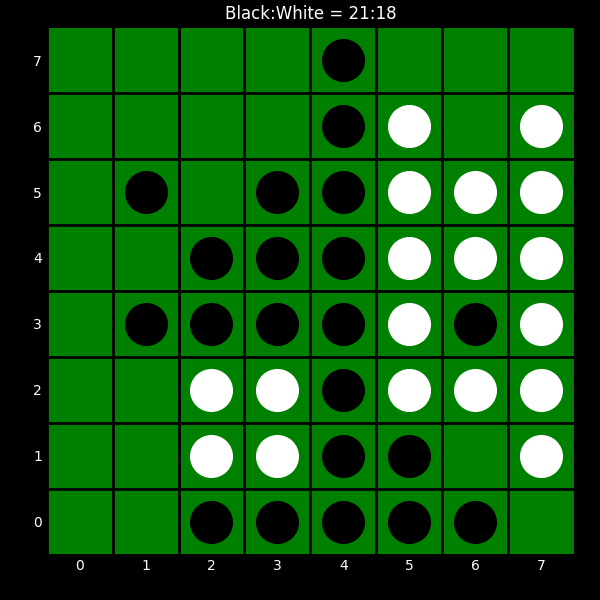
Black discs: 21
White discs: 18